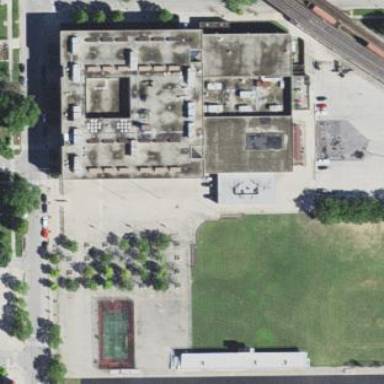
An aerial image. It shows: School building.